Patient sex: M
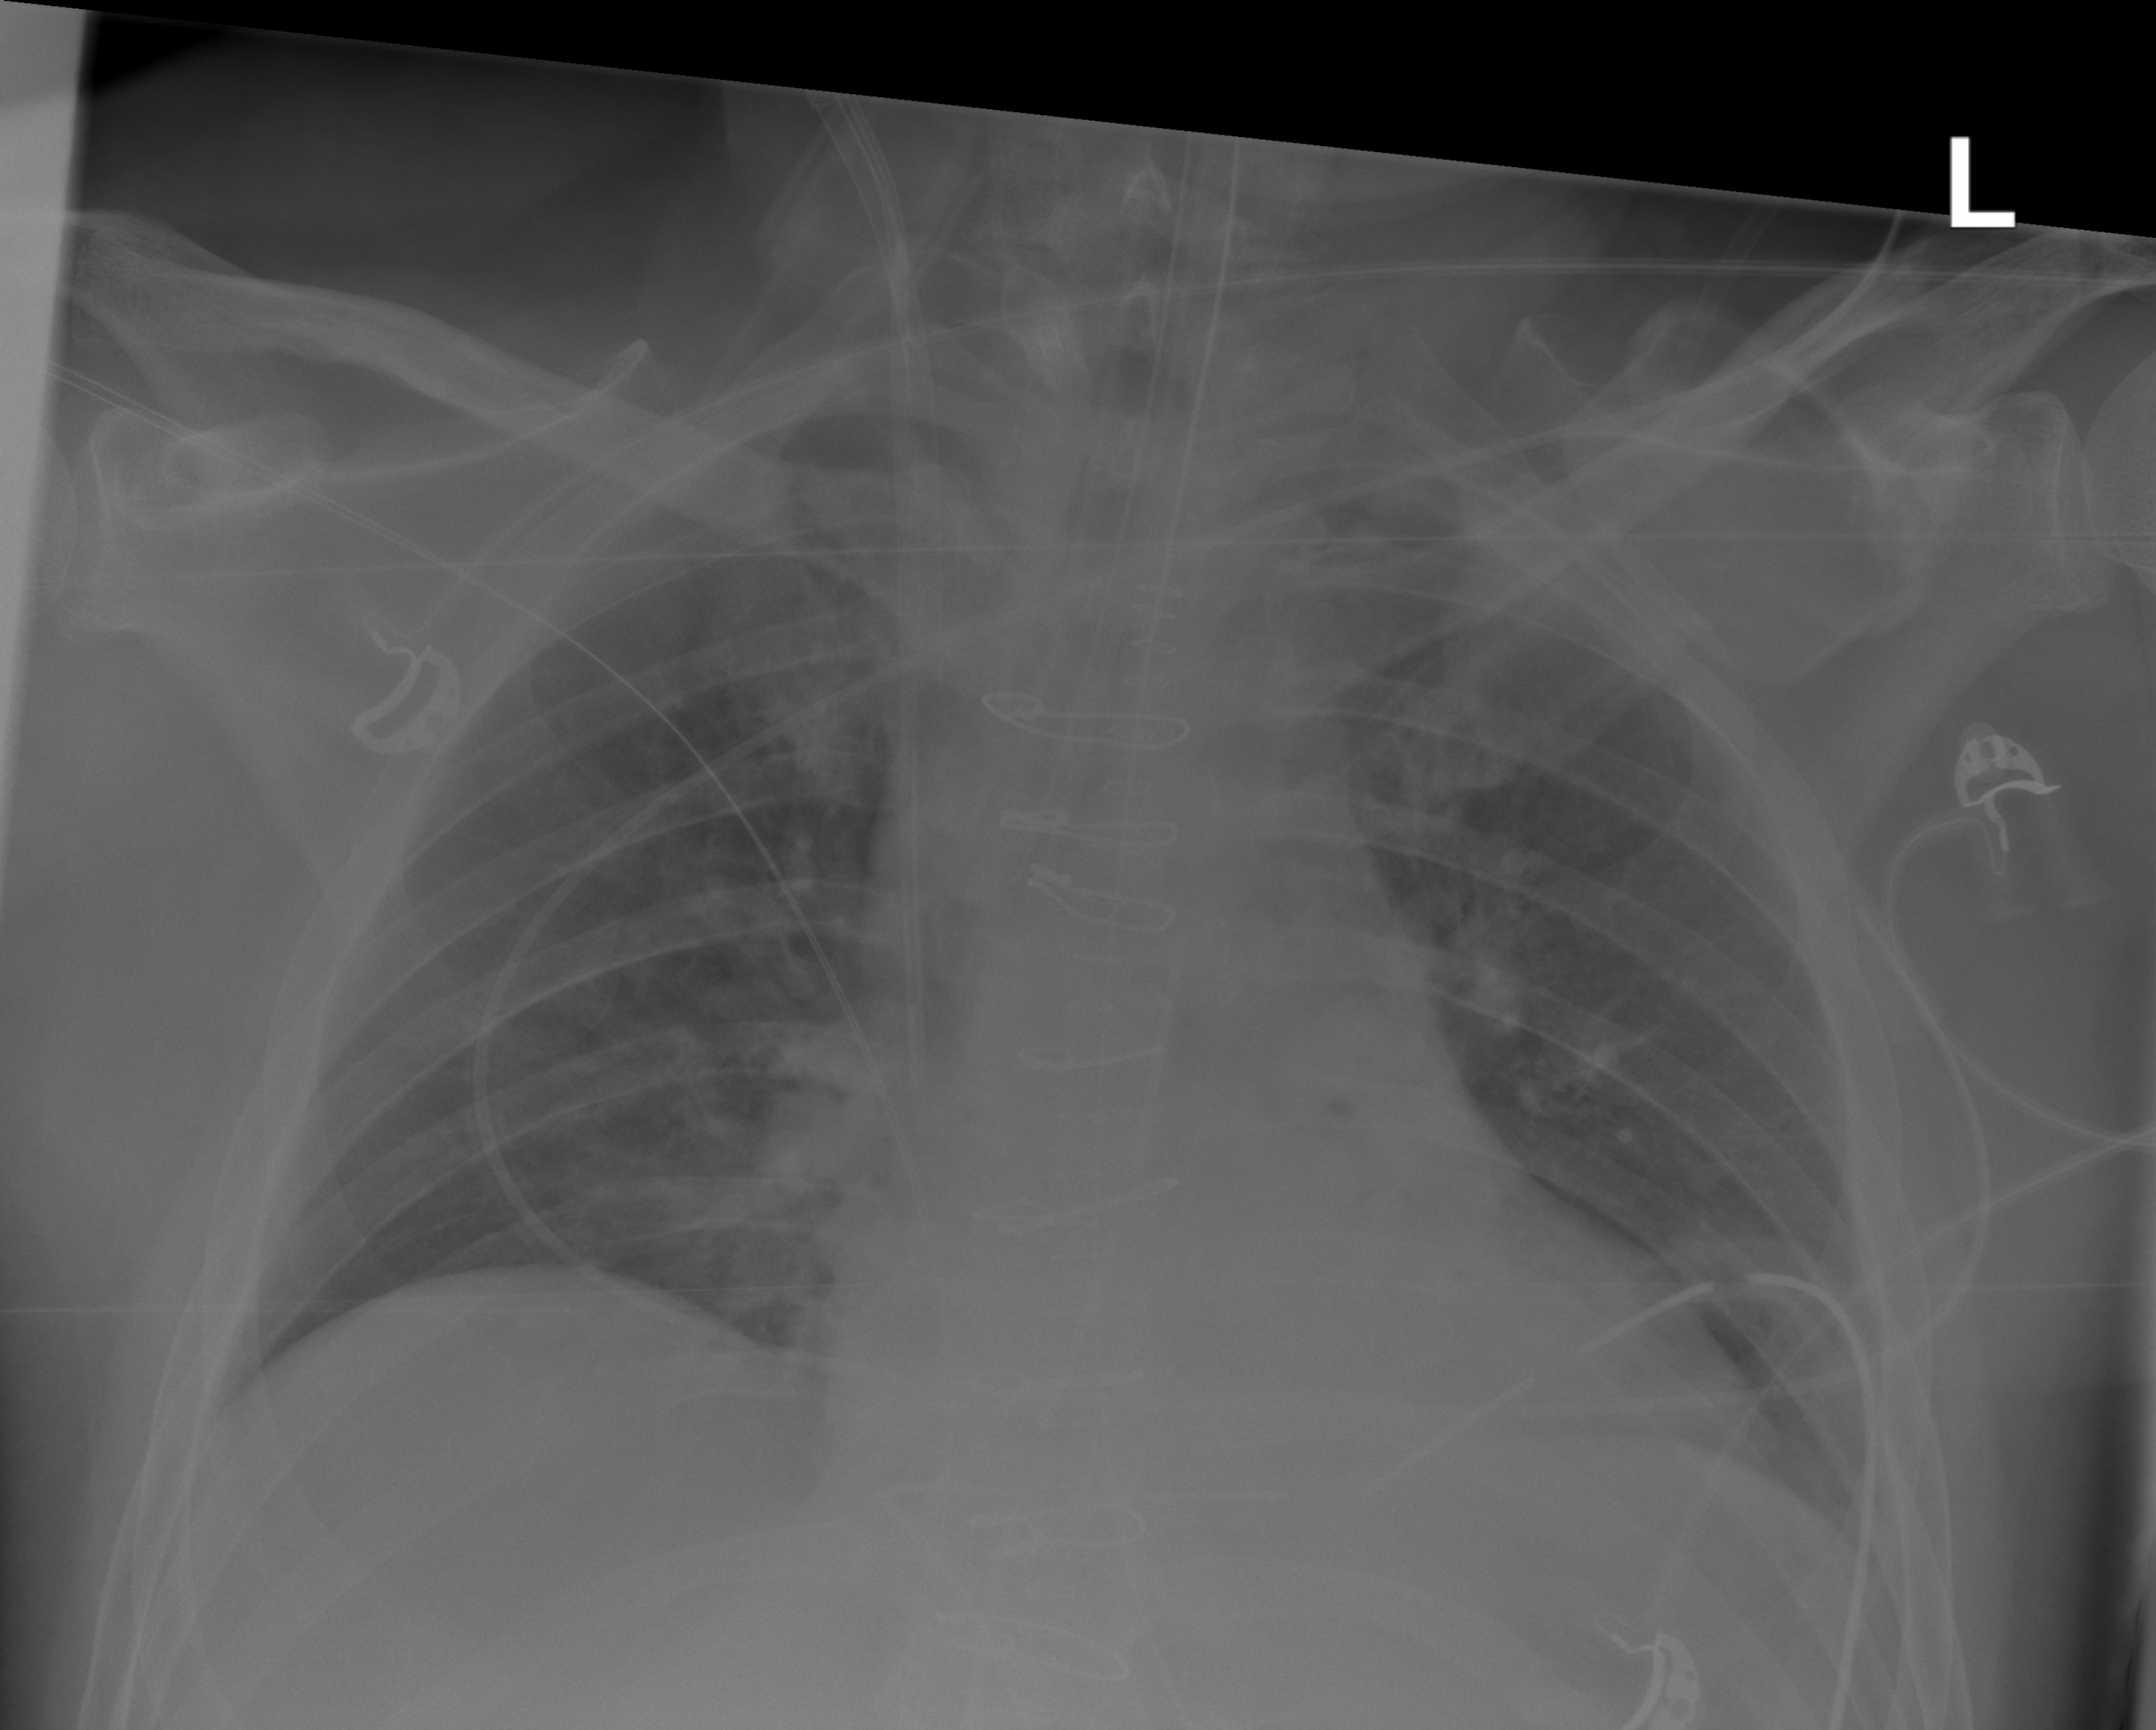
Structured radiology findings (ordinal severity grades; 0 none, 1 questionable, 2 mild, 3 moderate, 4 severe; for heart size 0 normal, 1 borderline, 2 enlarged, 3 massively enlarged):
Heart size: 1
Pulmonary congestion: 0
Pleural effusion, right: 0
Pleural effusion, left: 0
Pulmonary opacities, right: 0
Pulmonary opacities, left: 0
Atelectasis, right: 2
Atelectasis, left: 0